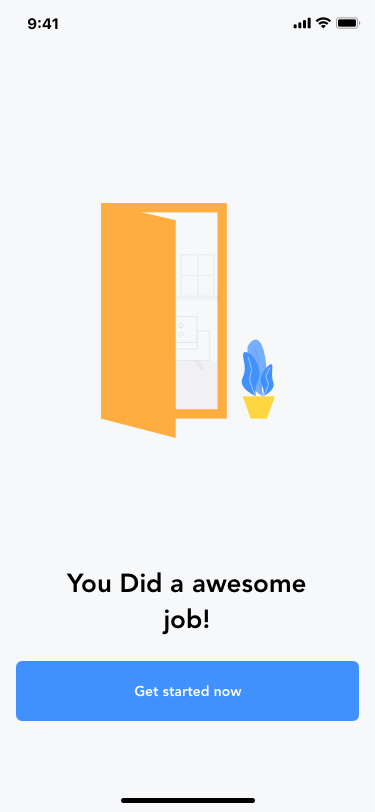
Text in this UI design:
You Did a awesome
job!